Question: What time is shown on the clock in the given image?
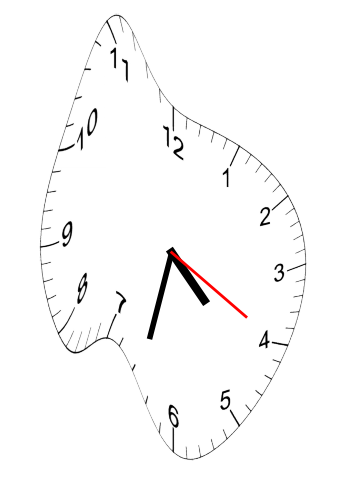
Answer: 04:32:20